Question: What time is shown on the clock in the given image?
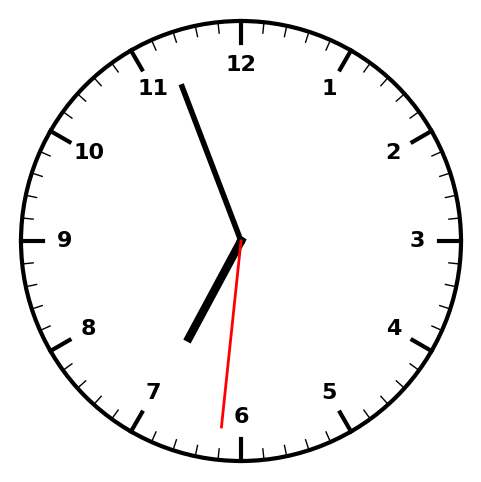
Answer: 06:56:31